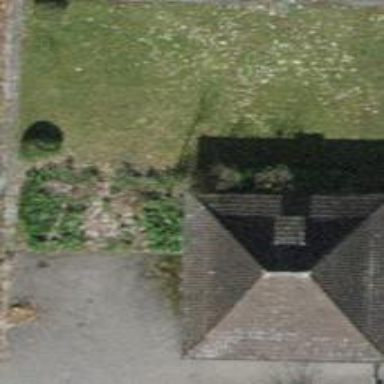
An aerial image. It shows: Group of garages.